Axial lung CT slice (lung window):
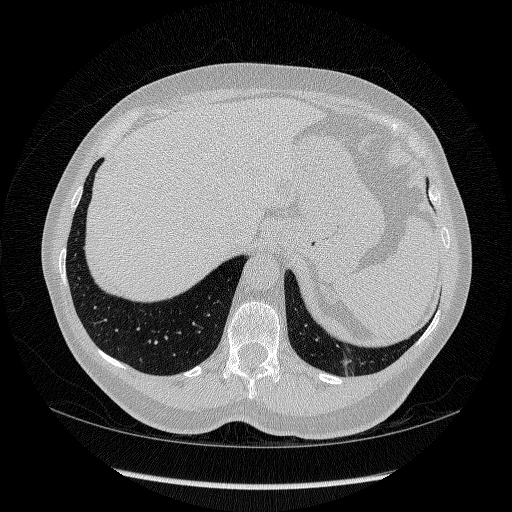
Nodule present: no